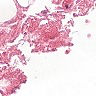
Metastatic tissue present: no